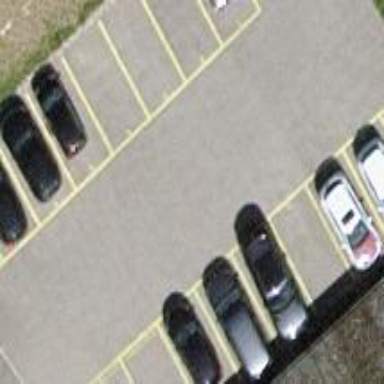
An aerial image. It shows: Parking area.